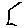
Label: hexagon